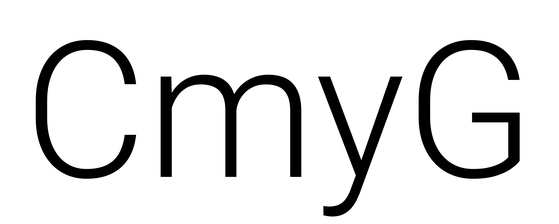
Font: Roboto_Light